Field crop: maize
Growth stage: 2
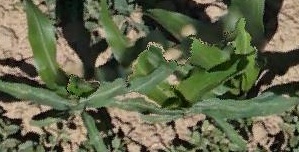
Species: maize